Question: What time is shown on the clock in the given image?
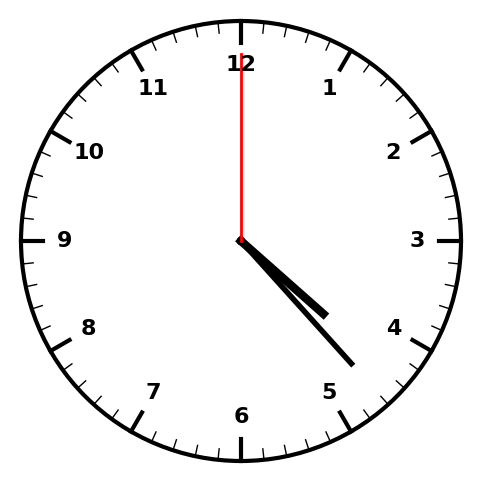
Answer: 04:23:00